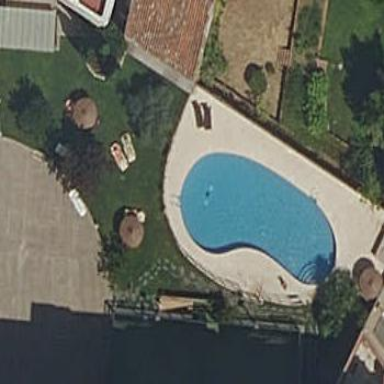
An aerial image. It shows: Swimming pool located in leisure land.